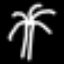
Label: palm tree